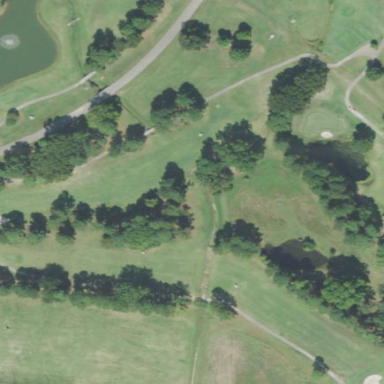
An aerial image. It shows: Golf fairway surrounded by grass.